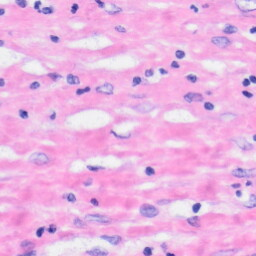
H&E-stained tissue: Liver